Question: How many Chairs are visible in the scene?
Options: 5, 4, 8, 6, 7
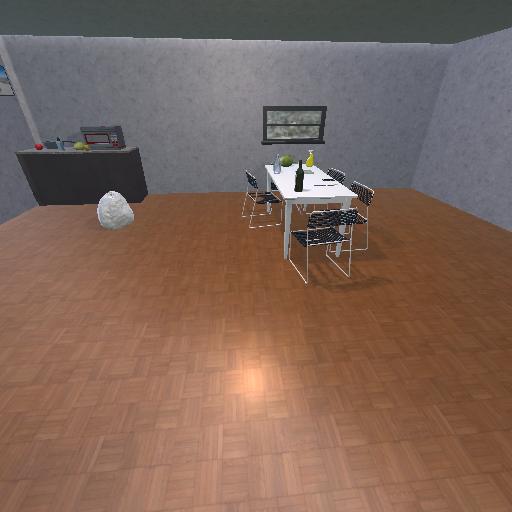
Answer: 5